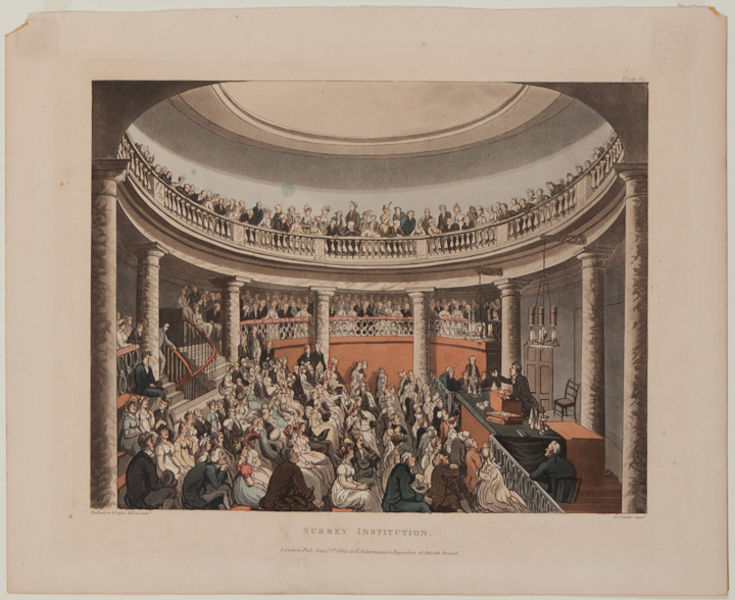
Titel: Surrey Institution
Künstler: Thomas Rowlandson
Standort: Amherst (Massachusetts, USA)
Institution: Mead Art Museum, Amherst College
Schlagwörter: menschen, säulen, rot, redner, oval, rund, balkon, saal, audience, blue, chair, church, columns, court, crowd, lamp, men, people, red, white, women, figures, interior, meeting, sitting, print, color, cartoon, desk, discuss, crowded, antique, dome, gallery, engraving, round, argument, doric, college, rotunda, listening, plenum, lawyer, case, institution, pilar, circular, law, speech, judge, politicians, jury, congress, oratory, house of commons, two toned, railings, legal, attendees